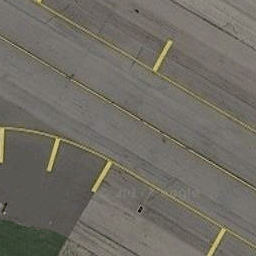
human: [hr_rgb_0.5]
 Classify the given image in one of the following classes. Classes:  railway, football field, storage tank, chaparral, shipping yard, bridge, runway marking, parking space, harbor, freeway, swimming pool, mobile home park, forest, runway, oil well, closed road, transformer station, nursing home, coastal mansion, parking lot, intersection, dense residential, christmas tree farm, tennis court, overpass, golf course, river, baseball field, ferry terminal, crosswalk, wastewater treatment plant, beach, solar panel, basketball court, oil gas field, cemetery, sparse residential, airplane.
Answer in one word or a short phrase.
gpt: runway marking